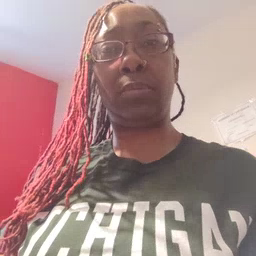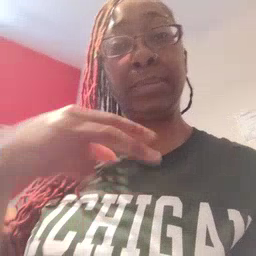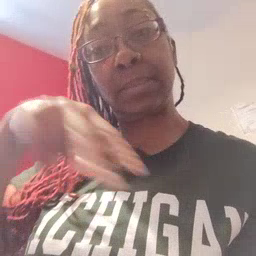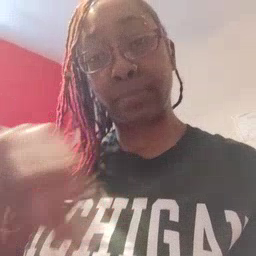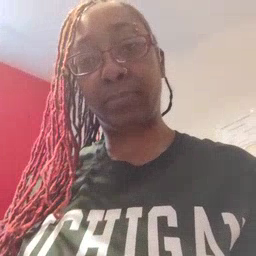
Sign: dance